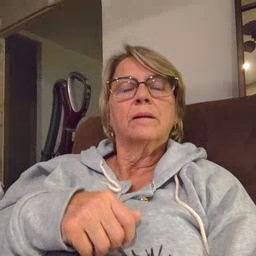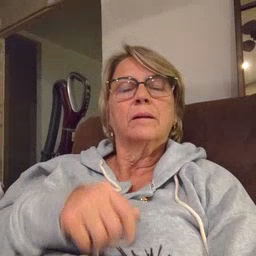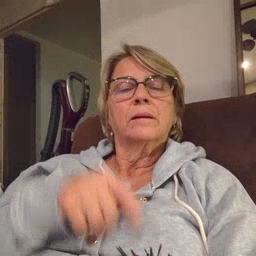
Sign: puppy